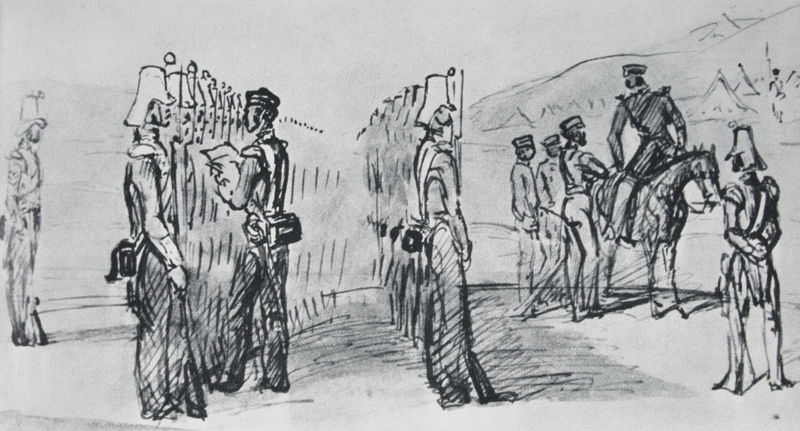
Titel: Le Rapport. Troupes britanniques en Crimée, Rapport. Britische Truppen auf der Krim
Künstler: Constantin Guys
Standort: Paris
Institution: (Privatsammlung)
Schlagwörter: berg, feder, himmel, kampf, kämpfer, mann, schatten, weiß, landschaft, stadt, frankreich, grau, hut, rücken, schwarz, skizze, zeichnung, tier, stehen, herr, wache, feld, häuser, hügel, natur, sitzend, blatt, pferd, pferde, reiter, papier, disziplin, studie, berge, gebirge, platz, krieg, soldaten, gerade, laviert, tusche, zettel, kohle, rückenfigur, schraffur, schraffuren, militär, revolution, schwarzweiß, säbel, uniform, uniformen, waffen, soldat, waffe, reihe, stand, degen, helm, offizier, tasche, entwurf, ritter, armee, heer, stift, namen, reihen, helme, hügelig, gewehr, brief, general, garde, lanzen, zeltlager, parade, tornister, gewehre, legionär, marschieren, preussen, offiziere, zelt, zelte, exerzierplatz, lager, federzeichnung, verkehrt, tuschezeichnung, ordnung, skizz, horse, truppe, appell, bajonett, bajonette, mitteilung, war, aufstellung, aufmarsch, liste, falsch, exerzieren, legion, feldlager, legionäre, beritten, leutnant, heerlager, reih und glied, machete, army, abzählung, appell4, bajonnette, bayonett, fremdenlegion, füssilier, gewehrt, reitter, schlachta, solfaten, solödaten, tpferde, ufstellung, uniformierte, karabiner, r, karabiener, odnung, black and white, soldier, vorgesetzter, hats, charocal, marching, bayonetta